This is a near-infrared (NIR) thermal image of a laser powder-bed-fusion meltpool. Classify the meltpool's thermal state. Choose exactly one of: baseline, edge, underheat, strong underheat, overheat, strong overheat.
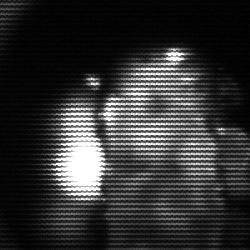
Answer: strong underheat